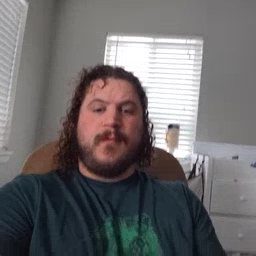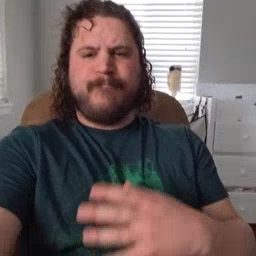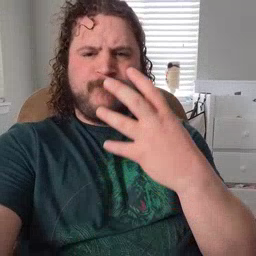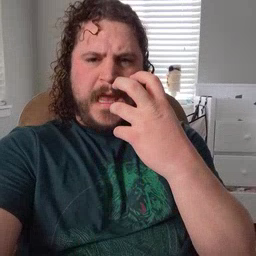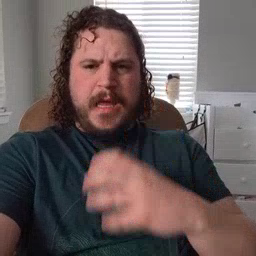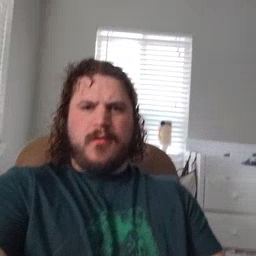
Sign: mad